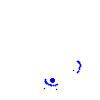
Particle: electron